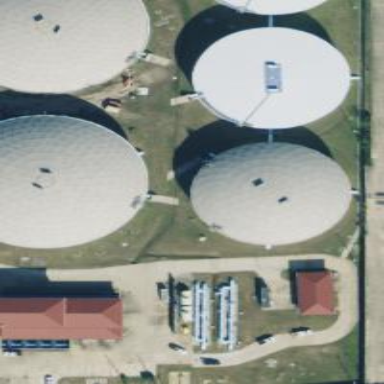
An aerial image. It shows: Storage tank for holding water.